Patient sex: M
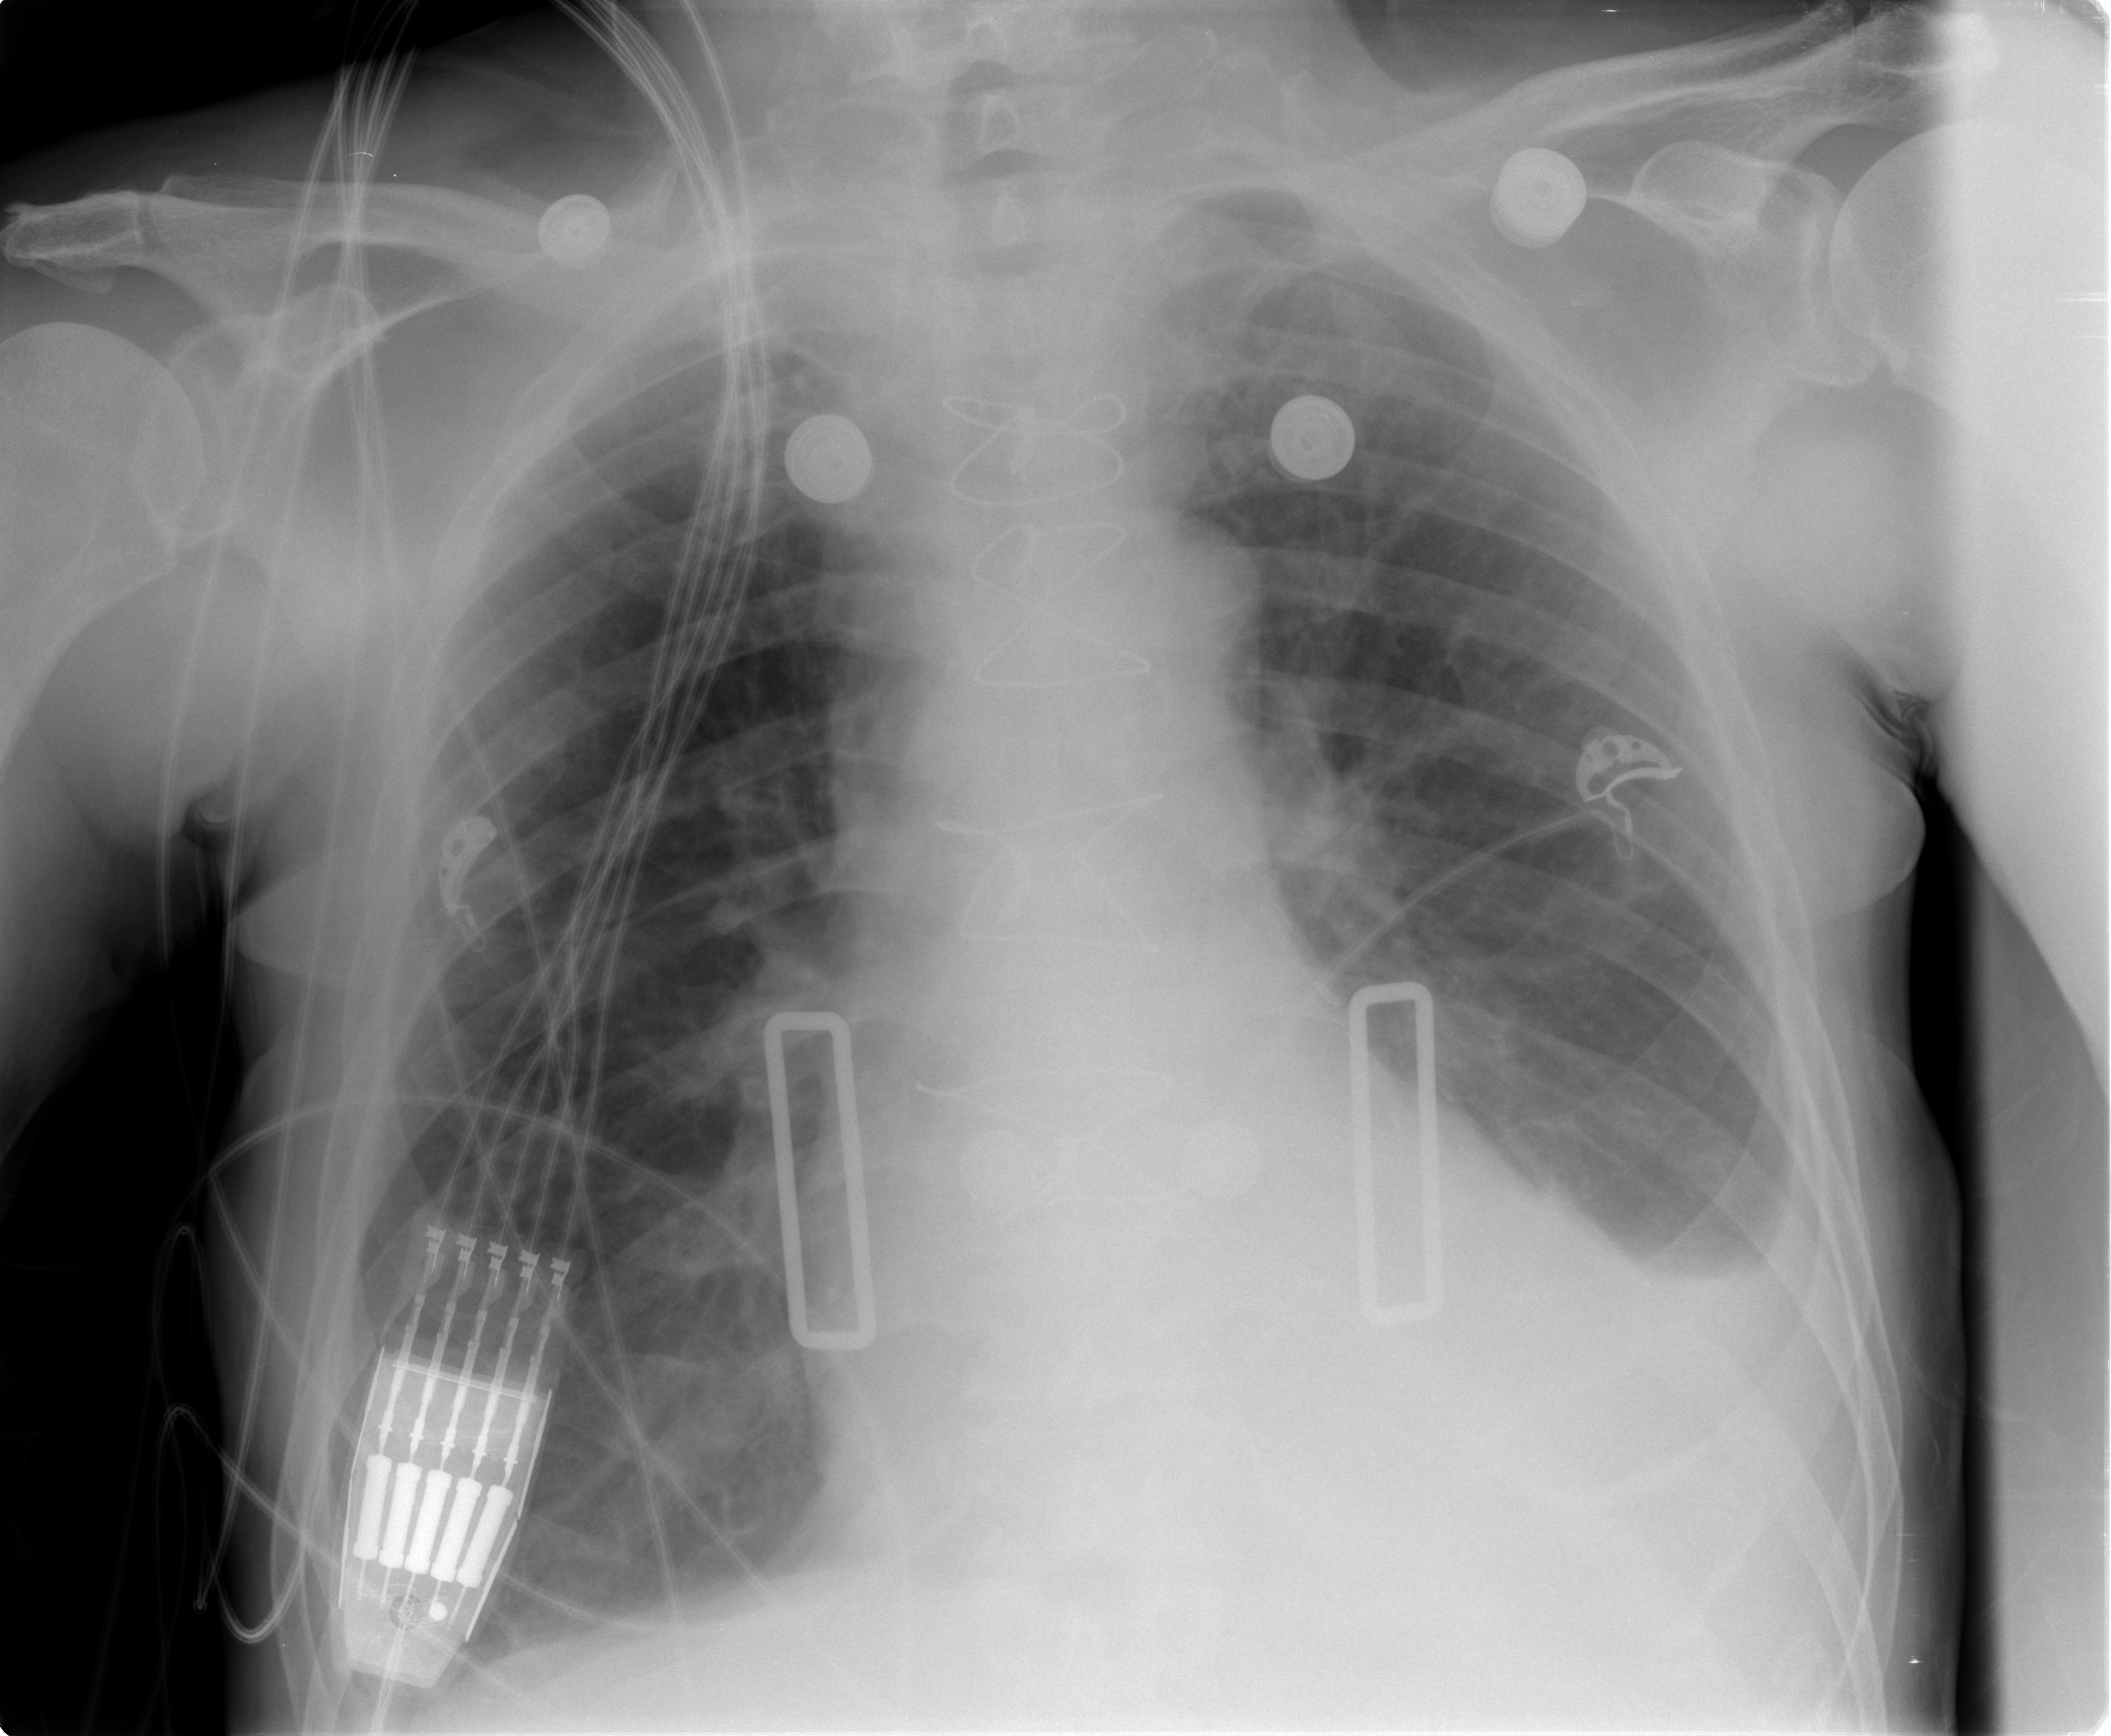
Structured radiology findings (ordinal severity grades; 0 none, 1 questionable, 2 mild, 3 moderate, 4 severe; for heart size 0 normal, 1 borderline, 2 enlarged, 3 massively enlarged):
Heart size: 2
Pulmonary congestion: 0
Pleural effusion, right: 2
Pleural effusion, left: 2
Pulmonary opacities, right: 0
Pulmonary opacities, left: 0
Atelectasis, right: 2
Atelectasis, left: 2